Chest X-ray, PA view. Patient: 39 years old, sex F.
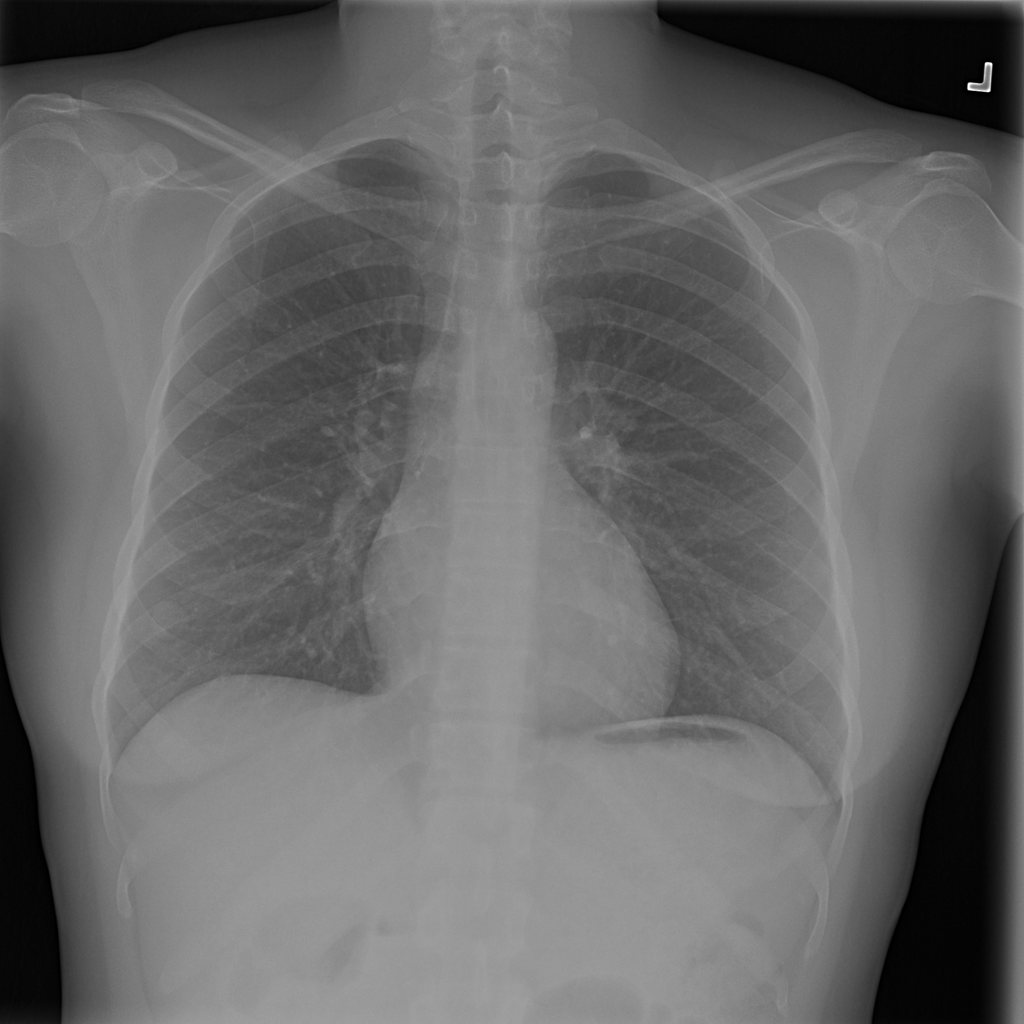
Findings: No Finding